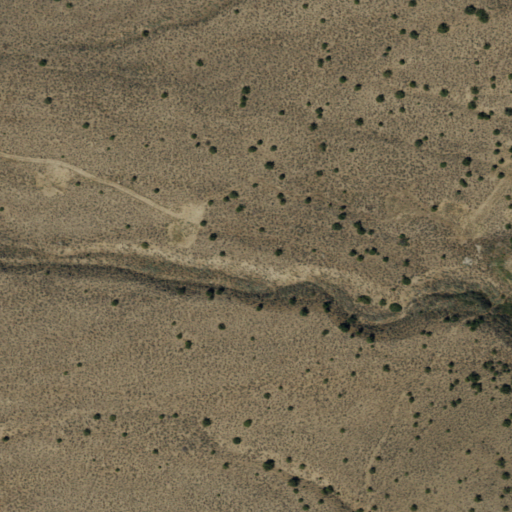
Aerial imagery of valley in Nevada named Willow Creek Canyon containing shrub and evergreen forest